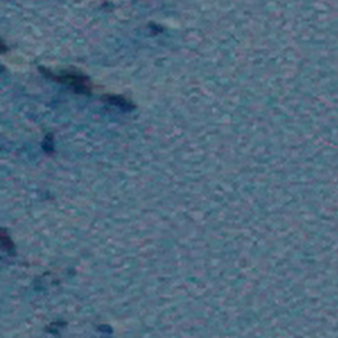
Label: other